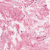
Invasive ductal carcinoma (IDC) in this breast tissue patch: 0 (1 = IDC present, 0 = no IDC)